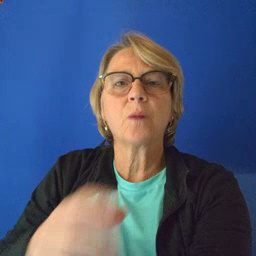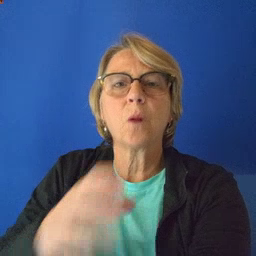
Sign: see